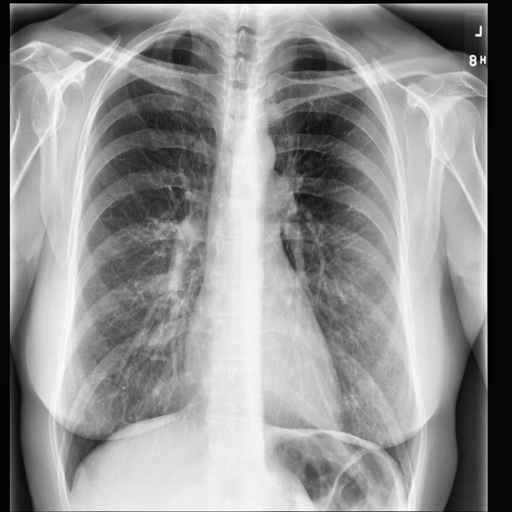
Finding: NORMAL